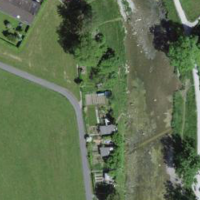
EUNIS habitat code: 24
Species observed at this site:
Euphorbia cyparissias
Oenothera glazioviana